五年级 · 立体几何学
（2022 秋・太原期末）小桐用 1 立方厘米的小正方体摆满这个长方体框架，一共需要 $\qquad$个这样的正方体才能摆满.摆成的长方体的体积是 $\qquad$立方厘米。

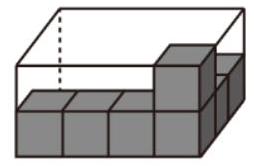
答案: 解 $4 \times 3 \times 2$

$=12 \times 2$

$=24$ (个)

$1 \times 24=24$ （立方厘米）

答: 一共需要 24 个这样的正方体才能摆满, 摆成的长方体的体积是 24 立方厘米。

故答案为: 24,24 。